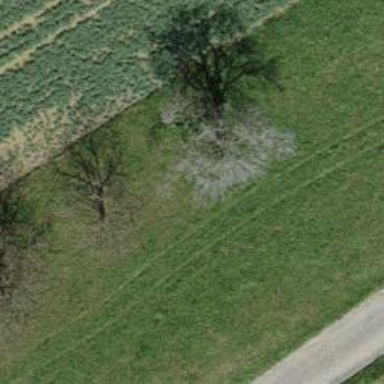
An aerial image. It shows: Mixed leaf-type deciduous tree.